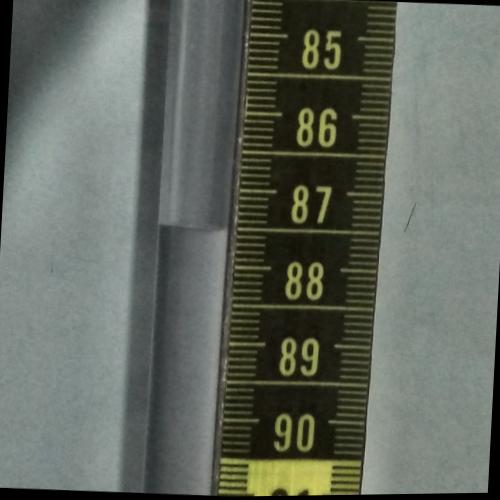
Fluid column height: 87.5 cm